Question: Okay so I'm doing some SQL revision and I am supposed to do a query to "use a join and not using a subquery, list the publishers who publish psychology books." and came up with this:
'''
SELECT DISTINCT p.pub_name, t.category
FROM publishers p
INNER JOIN titles t
ON p.pub_id=t.pub_id
WHERE t.category='psychology';
'''
The next part is to do it using a subquery but I'm not sure how you would do that without using joins in the subquery itself? Also how would I print out every second author?
The <URL> is a pastebin to the database.
And this is the schema(I'm aware of the problem with the schema in regard to the discount table, not my schema).

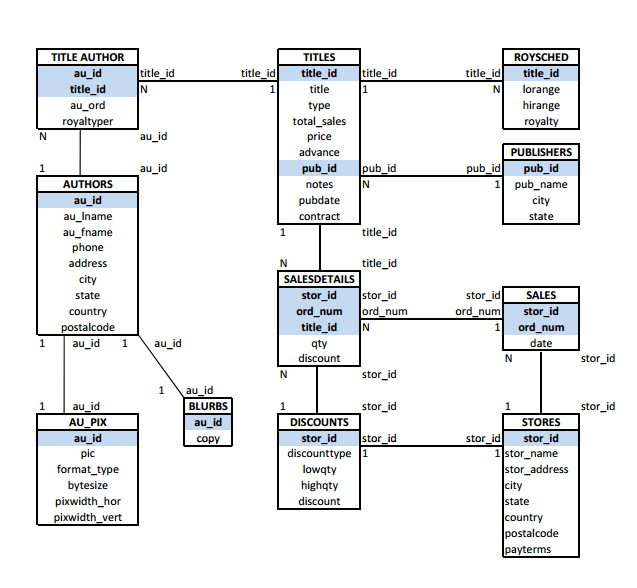
Answer: You can use an IN clause:
'''
SELECT
p.pub_name
FROM
publishers p
WHERE
p.pub_id IN (SELECT pub_id FROM titles t WHERE t.category = 'psychology)
'''
Alternatively an EXISTS clause which is a little more complex but typically performs better:
'''
SELECT
p.pub_name
FROM
publishers p
WHERE
EXISTS (SELECT 1 FROM titles t WHERE t.pub_id = p.pub_id AND t.category = 'psychology)
'''
To get every second author:
'''
SELECT
a.au_fname,
a.au_lname
FROM
publishers p
JOIN
titles t ON t.pub_id = p.pub_id
JOIN
title_author ta ON ta.title_id = t.title_id
JOIN
authors a ON a.au_id = ta.au_id
WHERE
t.category = 'psychology'
AND a.au_ord = 2
'''